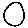
Label: circle